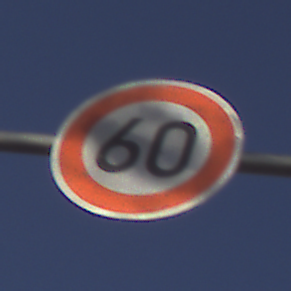
Verkehrszeichen: Geschwindigkeit60
Umgebung: Outdoor, RoadRail
Tageszeit: MorningAfternoon
Wetter: PartlyCloudy
Licht: Natural
Jahreszeit: NotSpecified
Kontrast: HighContrast